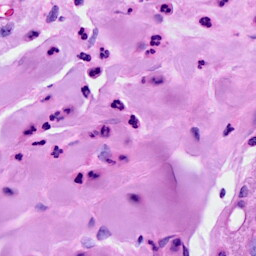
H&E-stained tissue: Breast